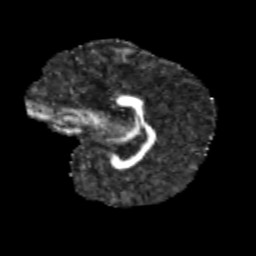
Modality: FA
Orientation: sagittal
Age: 12
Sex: female
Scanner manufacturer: siemens
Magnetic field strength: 3 T
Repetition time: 3.8 s
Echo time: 0.07 s